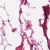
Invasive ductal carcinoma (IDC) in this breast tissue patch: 0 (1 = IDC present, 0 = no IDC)